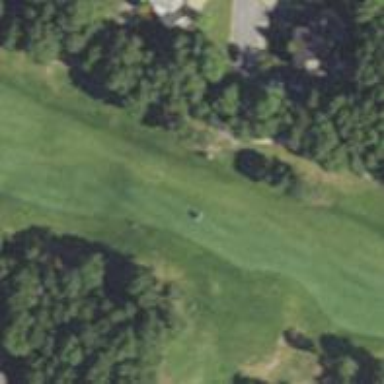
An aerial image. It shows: View of golf hole.